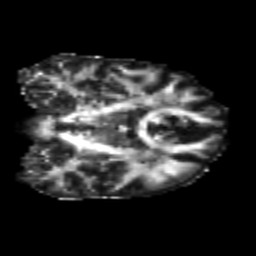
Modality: FA
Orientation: coronal
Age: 23
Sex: female
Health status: healthy
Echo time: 0.074 s